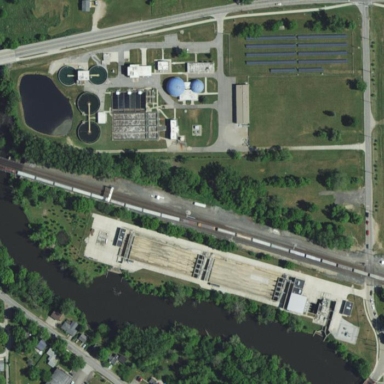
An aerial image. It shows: Wastewater plant.